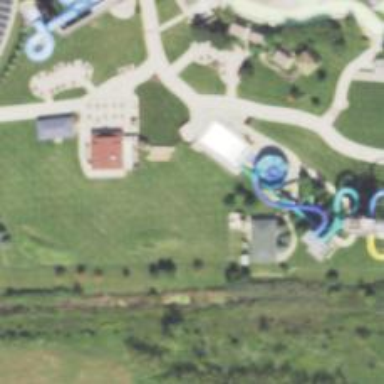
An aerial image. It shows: Water slide attraction.